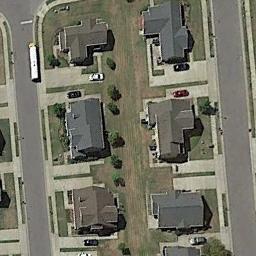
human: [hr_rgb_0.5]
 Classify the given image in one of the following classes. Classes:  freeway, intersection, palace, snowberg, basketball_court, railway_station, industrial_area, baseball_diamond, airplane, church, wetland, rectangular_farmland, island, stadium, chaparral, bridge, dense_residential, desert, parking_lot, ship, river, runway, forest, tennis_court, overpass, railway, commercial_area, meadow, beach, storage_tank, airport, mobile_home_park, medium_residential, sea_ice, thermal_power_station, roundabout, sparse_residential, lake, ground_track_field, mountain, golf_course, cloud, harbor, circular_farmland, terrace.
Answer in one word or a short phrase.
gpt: medium_residential